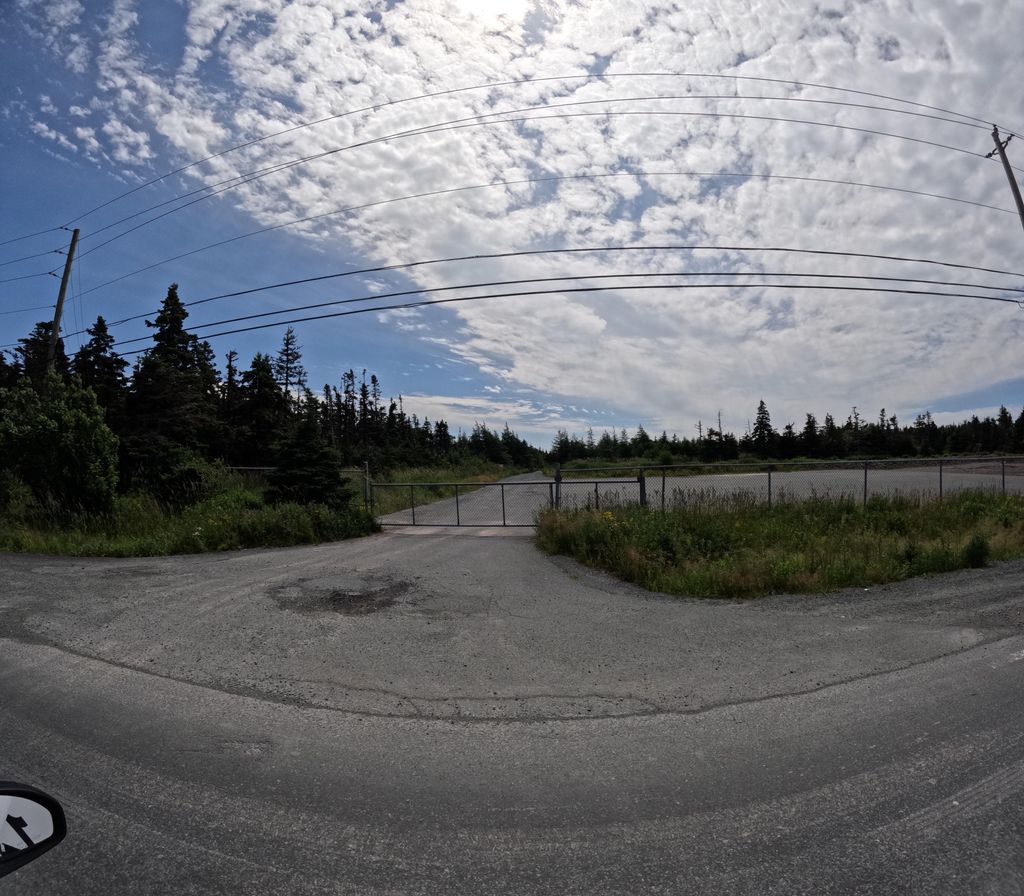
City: st_johns